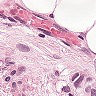
Metastatic tissue present: yes